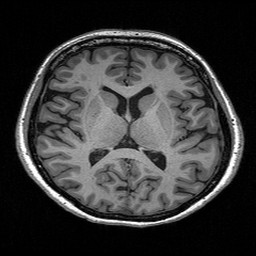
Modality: T1w
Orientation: coronal
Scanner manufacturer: siemens
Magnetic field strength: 3 T